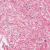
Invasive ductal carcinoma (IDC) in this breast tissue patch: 0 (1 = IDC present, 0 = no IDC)